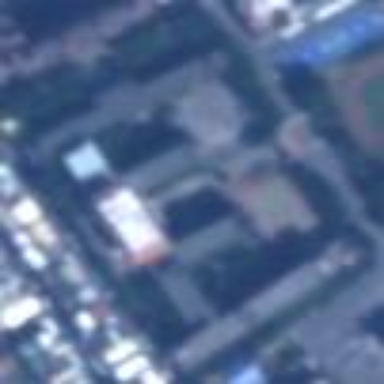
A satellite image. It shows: School with assembly point that also functions as shelter in emergency situations.